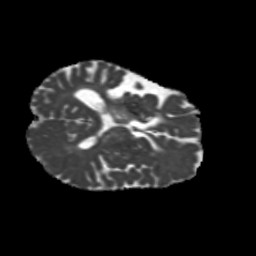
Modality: MD
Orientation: axial
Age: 46
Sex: male
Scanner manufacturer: siemens
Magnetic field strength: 3 T
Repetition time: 5.25 s
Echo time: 0.08 s